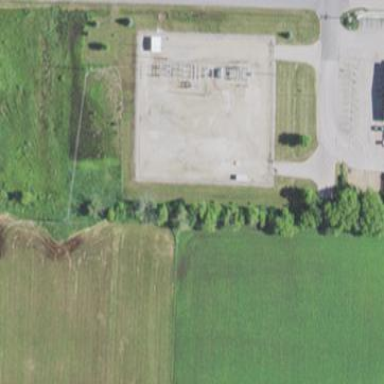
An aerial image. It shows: Minor distribution power substation.